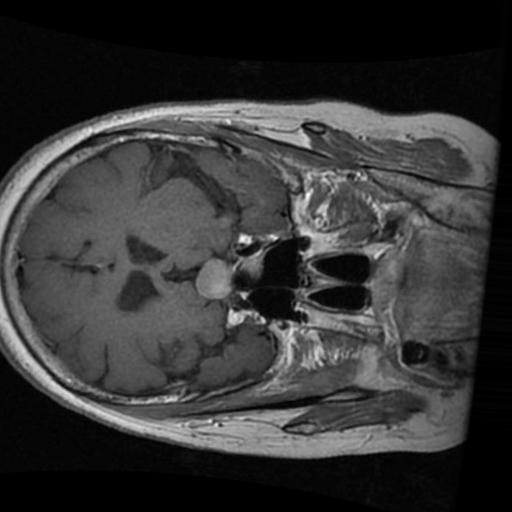
Label: brain_tumor